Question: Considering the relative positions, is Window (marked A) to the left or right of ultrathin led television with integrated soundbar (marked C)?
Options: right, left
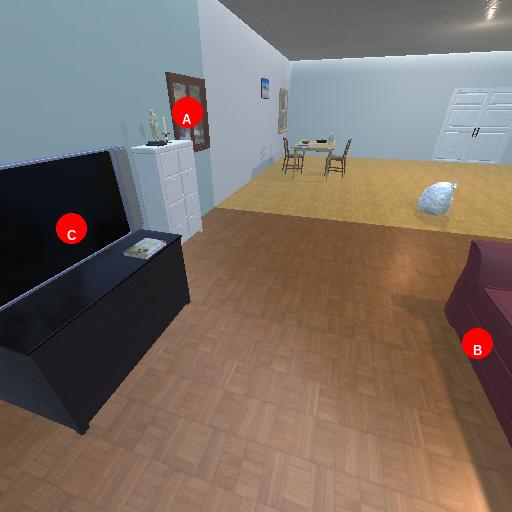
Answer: right